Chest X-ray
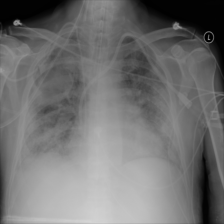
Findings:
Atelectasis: negative
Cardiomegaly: negative
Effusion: negative
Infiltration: negative
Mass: positive
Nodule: negative
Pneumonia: negative
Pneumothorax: negative
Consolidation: negative
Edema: negative
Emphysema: negative
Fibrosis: negative
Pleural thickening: negative
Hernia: negative